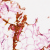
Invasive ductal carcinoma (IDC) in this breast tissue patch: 0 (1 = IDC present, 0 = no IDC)